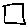
Label: square